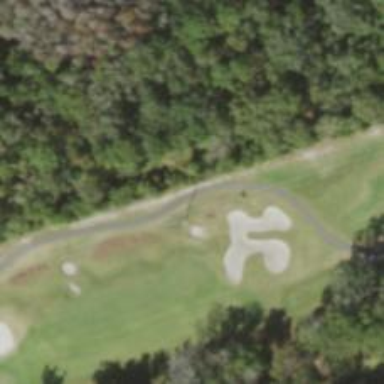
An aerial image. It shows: Residential road that also serves as golf cart path.